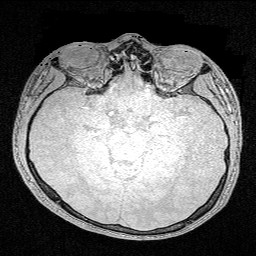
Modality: FLASH
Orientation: coronal
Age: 26
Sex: male